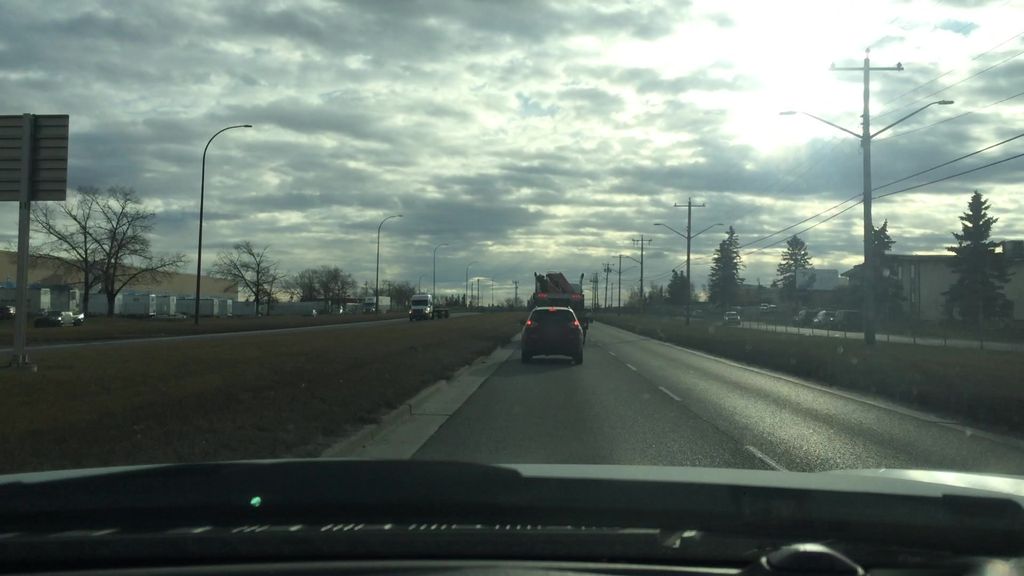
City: calgary